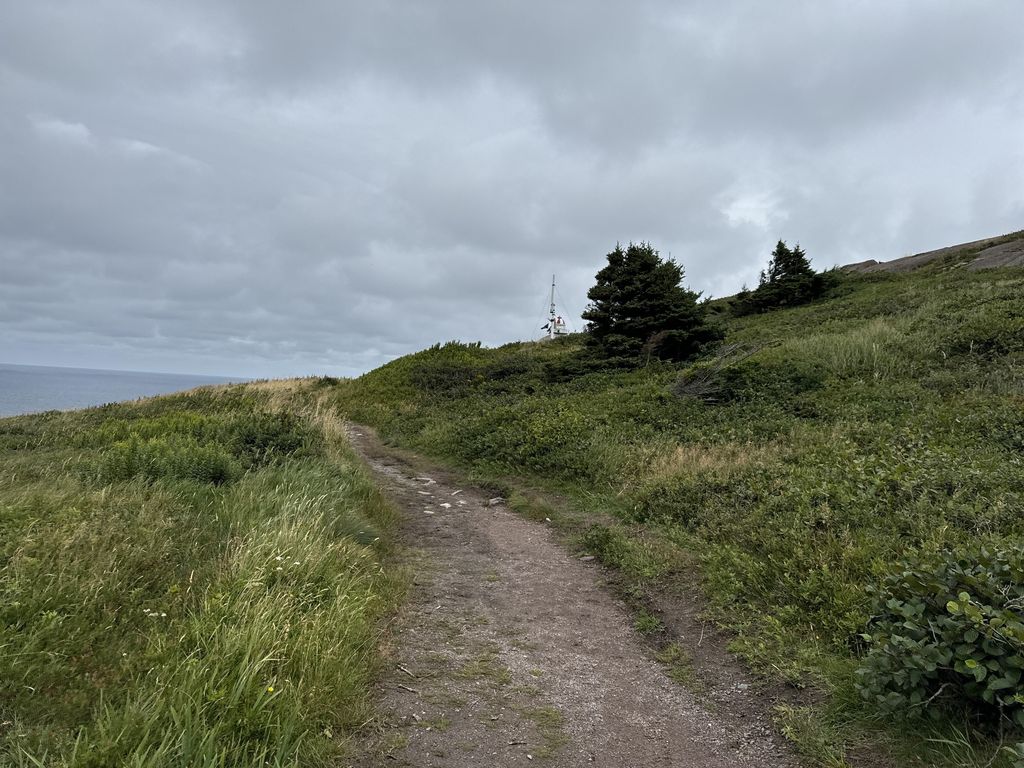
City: st_johns